Interaction volume radius: 10 \u00c5
Interaction volume height: 20 \u00c5
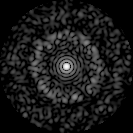
Disorder parameter: 0.8346